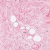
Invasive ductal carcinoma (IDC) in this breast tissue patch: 0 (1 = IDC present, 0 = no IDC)